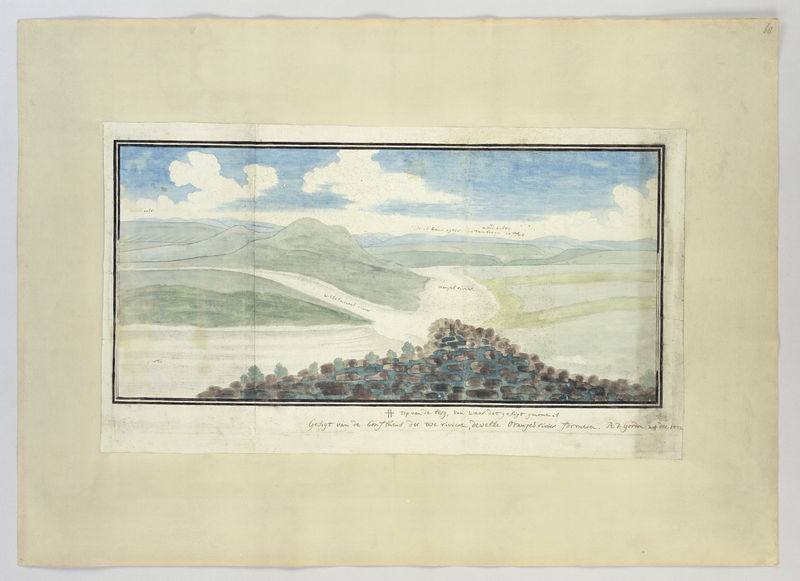
Titel: Gezicht op de samenvloeiing van de Caledon- en de Oranjerivier
Künstler: Robert Jacob Gordon
Standort: Amsterdam
Institution: Rijksmuseum
Schlagwörter: paysage, peinture, montagne, dessin, toile, forêt, route, foule, coline, sentier, routes, chemins, colines, sentiers, monatgnes